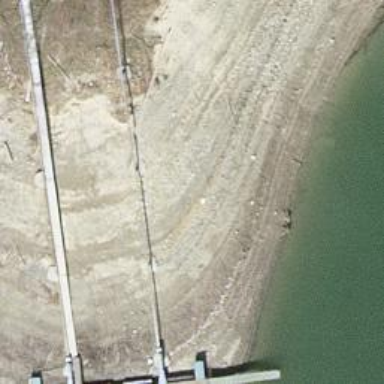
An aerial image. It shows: Man-made pier.